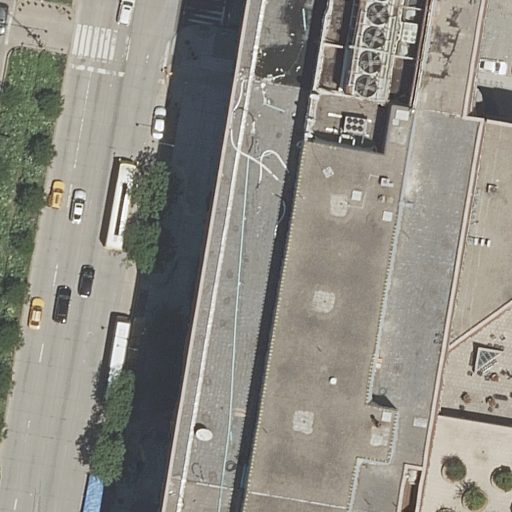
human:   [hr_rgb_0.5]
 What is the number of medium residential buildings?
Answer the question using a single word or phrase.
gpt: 0

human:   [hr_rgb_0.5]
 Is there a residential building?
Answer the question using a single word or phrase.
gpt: yes

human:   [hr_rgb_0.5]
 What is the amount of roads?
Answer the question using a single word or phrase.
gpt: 6

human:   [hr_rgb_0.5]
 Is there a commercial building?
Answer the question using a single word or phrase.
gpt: no

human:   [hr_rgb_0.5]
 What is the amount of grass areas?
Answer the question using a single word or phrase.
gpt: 2

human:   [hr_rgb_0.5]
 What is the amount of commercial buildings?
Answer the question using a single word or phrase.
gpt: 0

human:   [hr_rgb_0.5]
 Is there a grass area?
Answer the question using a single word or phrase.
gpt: yes

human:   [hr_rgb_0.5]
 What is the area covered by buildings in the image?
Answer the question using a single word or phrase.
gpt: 6876m2

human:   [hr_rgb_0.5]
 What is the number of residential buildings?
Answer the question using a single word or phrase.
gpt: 1

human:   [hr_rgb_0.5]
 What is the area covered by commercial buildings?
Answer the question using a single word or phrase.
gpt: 0m2

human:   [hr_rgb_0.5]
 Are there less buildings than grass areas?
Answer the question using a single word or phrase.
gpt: yes

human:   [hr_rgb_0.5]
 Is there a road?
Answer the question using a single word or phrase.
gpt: yes

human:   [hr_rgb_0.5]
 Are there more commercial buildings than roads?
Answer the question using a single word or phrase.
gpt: no

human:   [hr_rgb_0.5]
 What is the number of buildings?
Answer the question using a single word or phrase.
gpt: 1

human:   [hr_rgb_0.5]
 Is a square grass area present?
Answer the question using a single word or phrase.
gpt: no

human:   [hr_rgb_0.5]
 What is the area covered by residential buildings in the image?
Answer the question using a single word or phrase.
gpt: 6876m2

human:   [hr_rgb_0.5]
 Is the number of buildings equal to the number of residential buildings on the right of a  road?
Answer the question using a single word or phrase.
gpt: no

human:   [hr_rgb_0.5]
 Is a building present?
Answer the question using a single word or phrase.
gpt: yes

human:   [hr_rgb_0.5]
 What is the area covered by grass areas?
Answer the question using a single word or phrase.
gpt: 502m2

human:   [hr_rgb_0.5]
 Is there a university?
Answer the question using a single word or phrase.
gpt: yes

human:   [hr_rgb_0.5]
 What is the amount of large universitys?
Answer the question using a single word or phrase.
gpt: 1

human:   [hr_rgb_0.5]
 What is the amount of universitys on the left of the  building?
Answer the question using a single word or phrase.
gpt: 0

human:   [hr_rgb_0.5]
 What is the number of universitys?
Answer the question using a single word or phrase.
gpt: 1

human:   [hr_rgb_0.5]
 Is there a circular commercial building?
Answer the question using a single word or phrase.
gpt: no

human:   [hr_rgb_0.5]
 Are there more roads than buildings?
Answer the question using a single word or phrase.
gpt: yes

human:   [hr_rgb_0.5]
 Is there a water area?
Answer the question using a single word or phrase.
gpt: no

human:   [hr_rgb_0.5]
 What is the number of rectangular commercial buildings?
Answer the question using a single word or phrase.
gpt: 0

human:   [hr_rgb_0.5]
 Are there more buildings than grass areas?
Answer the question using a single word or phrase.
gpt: no

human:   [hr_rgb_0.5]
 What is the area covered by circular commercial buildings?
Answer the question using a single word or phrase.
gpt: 0m2

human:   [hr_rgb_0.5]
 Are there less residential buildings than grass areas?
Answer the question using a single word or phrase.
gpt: yes

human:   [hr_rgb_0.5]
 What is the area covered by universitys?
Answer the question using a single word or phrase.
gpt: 6876m2

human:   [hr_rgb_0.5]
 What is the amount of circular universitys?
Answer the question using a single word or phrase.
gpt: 0

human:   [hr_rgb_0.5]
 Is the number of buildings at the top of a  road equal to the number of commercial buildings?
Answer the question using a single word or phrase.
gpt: yes

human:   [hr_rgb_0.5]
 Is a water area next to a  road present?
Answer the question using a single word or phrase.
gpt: no

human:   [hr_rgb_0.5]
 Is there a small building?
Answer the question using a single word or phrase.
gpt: no

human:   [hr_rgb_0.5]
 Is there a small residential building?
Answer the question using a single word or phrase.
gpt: no

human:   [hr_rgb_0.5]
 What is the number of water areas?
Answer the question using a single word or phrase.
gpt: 0

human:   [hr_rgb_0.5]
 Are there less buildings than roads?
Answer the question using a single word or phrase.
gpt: yes

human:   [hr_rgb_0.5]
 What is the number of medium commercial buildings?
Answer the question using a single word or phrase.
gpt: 0

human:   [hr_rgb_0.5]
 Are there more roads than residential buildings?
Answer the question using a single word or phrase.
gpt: yes

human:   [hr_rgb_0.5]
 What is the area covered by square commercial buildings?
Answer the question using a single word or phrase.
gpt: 0m2

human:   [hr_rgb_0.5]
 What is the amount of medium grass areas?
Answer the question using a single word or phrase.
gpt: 0

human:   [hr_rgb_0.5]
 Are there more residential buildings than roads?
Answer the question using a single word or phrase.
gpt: no

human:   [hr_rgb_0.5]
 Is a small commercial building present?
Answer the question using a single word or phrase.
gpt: no

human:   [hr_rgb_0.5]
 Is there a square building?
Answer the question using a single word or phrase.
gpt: no

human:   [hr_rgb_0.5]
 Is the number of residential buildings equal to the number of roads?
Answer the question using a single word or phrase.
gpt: no

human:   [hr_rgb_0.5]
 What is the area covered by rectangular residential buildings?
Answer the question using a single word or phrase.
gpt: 0m2

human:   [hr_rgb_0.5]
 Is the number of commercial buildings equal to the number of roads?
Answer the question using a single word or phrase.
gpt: no

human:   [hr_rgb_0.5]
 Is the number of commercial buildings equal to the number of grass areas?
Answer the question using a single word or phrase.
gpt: no

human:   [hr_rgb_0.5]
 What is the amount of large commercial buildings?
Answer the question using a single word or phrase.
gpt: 0

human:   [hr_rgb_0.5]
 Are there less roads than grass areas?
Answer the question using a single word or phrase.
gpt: no

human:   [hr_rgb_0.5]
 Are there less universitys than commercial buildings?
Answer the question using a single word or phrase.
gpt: no

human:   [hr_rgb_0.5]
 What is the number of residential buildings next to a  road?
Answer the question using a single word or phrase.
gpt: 1

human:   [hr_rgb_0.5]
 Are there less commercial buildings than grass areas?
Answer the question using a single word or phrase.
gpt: yes

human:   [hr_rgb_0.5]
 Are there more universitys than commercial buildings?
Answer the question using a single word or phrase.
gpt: yes

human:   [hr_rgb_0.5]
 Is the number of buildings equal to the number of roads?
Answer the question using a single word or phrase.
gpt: no

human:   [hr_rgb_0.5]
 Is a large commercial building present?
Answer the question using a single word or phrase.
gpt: no

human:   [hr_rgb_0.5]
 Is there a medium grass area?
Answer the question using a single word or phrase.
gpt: no

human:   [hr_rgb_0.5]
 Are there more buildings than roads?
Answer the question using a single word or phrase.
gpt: no

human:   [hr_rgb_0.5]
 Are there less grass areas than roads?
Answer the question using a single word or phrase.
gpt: yes

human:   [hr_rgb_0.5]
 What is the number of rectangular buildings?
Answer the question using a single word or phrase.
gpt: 0

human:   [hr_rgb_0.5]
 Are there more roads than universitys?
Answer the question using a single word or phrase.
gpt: yes

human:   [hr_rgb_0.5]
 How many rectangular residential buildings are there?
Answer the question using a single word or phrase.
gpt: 0

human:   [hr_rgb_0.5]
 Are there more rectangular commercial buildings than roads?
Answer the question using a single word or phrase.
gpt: no